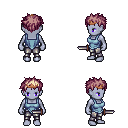
a pixel art fantasy rpg character, female body template, dark elf, purple skin, blue vest, metal pants, white blonde bedhead hairstyle, bronze tiara, dagger, four views (front, back, left, right), 2x2 character sprite sheet, small pixel art, hard edges, no anti-aliasing